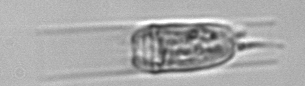
Label: Eutintinnus